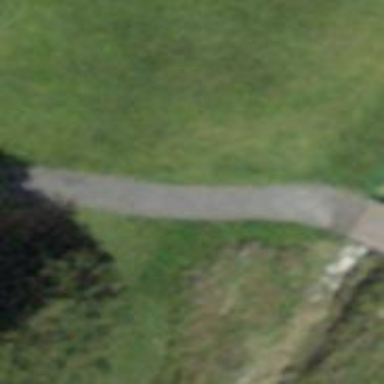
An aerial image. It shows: Designated golf cartpath for service vehicles.